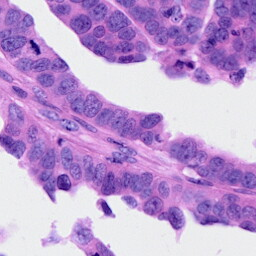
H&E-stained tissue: Ovarian